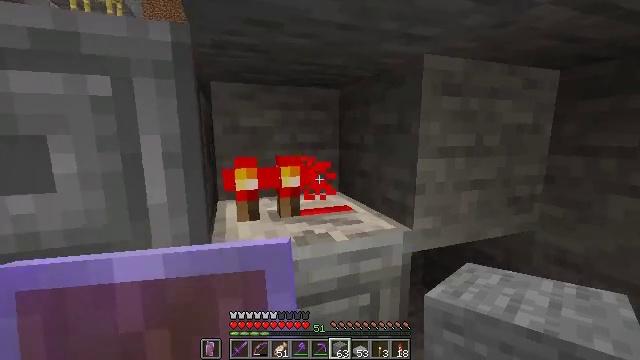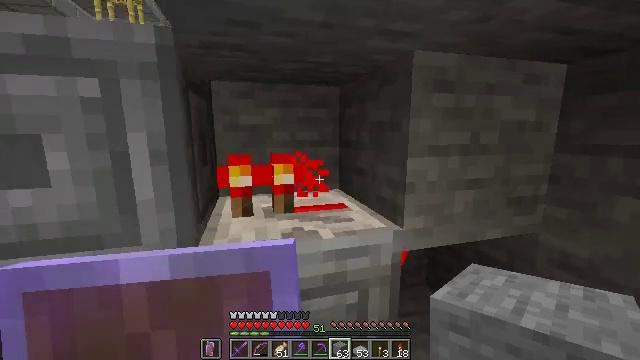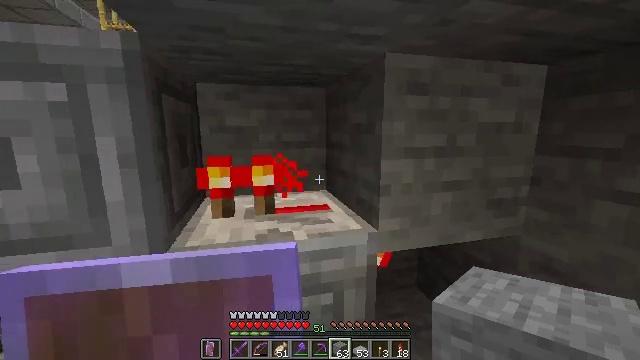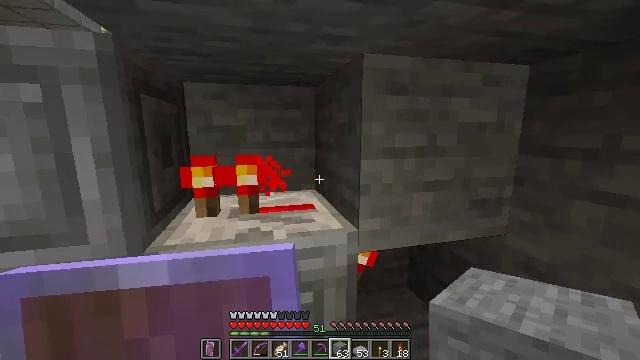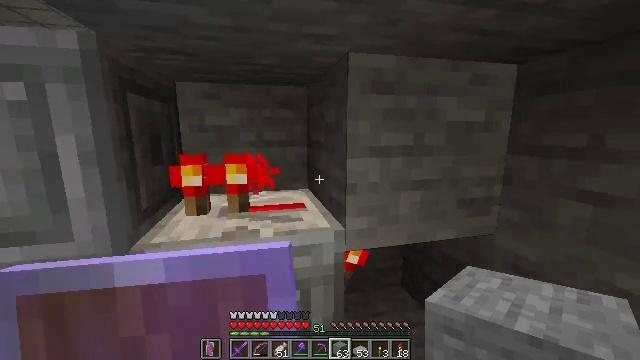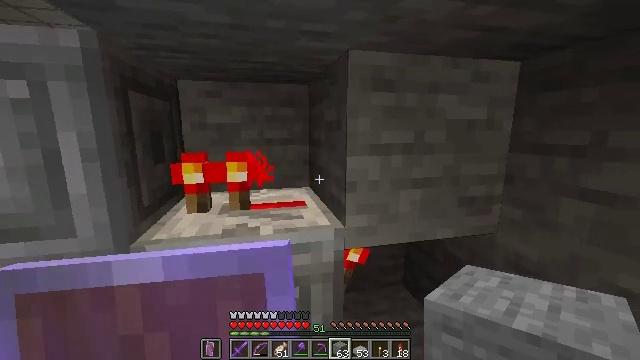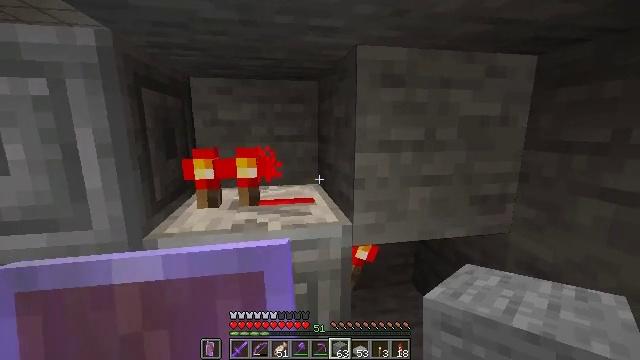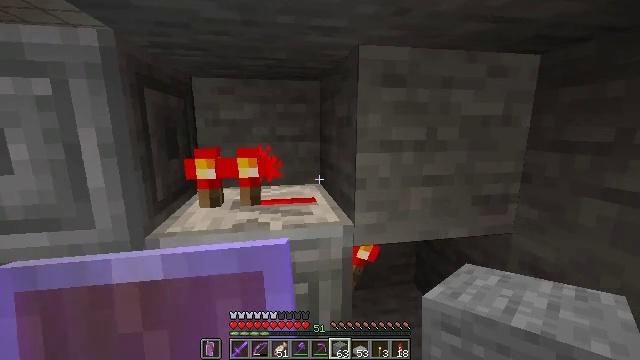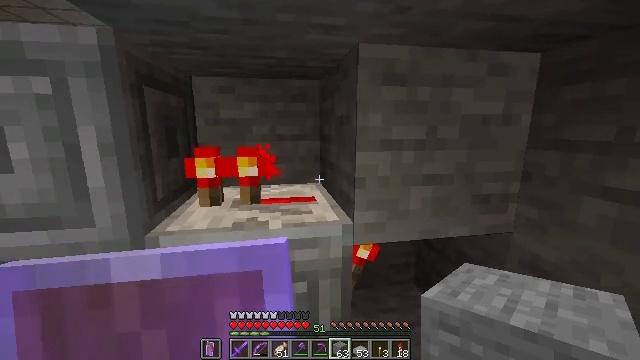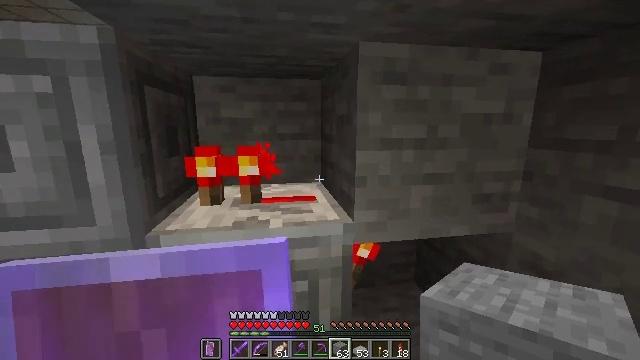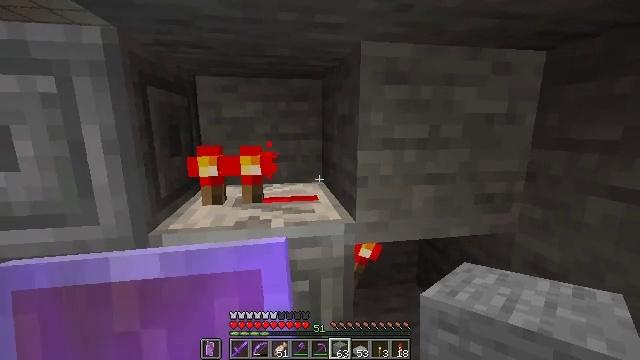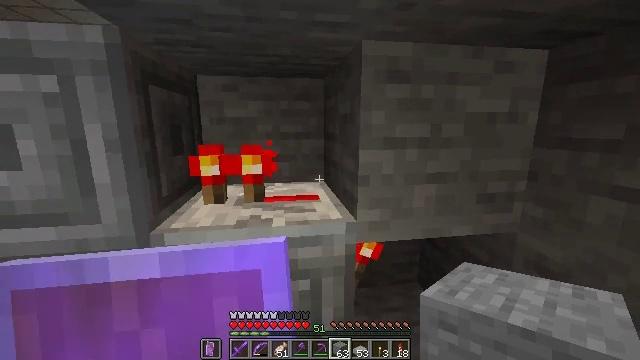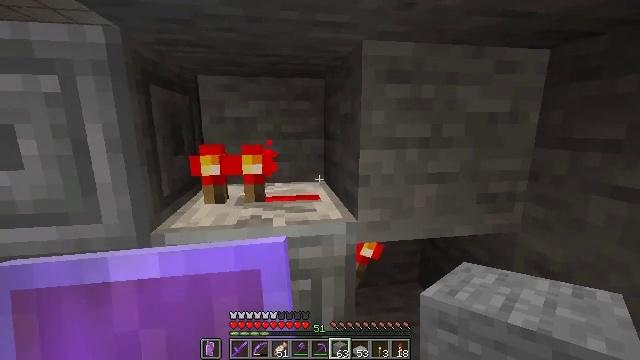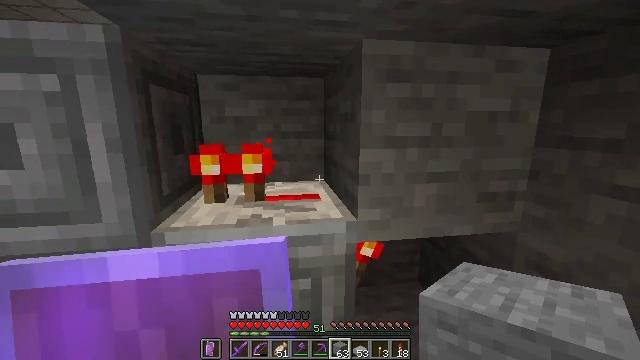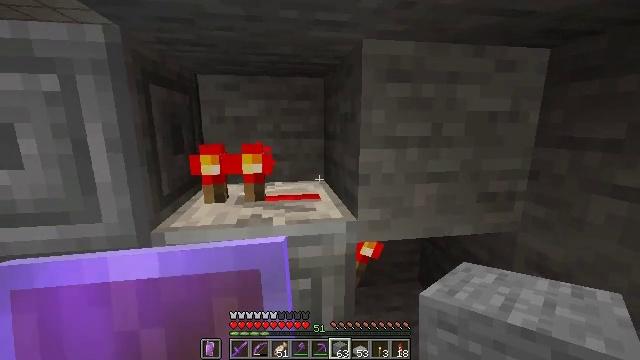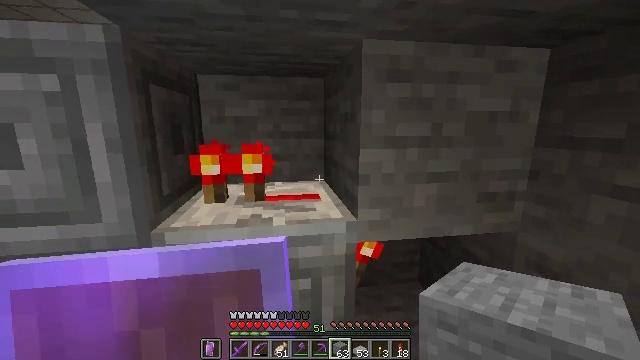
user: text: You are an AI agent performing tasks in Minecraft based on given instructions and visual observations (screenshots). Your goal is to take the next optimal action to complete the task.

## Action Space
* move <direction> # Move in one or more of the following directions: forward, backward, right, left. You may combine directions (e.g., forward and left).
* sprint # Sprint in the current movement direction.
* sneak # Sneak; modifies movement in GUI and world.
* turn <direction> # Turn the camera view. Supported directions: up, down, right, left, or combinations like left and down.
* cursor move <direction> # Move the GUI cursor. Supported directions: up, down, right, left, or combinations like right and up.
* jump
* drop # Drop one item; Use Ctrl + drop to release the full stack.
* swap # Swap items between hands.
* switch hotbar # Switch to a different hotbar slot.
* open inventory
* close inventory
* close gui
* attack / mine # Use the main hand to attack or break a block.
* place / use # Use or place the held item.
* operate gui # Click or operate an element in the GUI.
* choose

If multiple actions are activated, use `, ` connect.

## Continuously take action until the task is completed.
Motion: motion action
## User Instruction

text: Destroy the chiseled stone bricks block.
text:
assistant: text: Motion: move right, turn left
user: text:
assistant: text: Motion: turn left
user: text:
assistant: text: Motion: no_op
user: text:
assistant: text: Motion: no_op
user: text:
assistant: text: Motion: no_op
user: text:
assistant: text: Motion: turn left
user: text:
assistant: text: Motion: no_op
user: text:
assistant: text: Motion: no_op
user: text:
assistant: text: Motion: no_op
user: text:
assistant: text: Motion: no_op
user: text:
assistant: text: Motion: no_op
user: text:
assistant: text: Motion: no_op
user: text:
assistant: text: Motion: no_op
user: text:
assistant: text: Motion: no_op
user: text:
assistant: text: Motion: no_op
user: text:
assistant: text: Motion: no_op
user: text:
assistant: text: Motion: no_op
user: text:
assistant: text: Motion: no_op
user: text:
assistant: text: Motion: no_op
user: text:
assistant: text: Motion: no_op
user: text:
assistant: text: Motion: turn down
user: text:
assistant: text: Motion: turn right and down
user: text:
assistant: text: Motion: turn right and down
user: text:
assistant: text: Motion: no_op
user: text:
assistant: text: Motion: no_op
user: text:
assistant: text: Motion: no_op
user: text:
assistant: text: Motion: no_op
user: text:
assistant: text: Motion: turn left
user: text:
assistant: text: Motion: turn left and up
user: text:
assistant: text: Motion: turn left and up